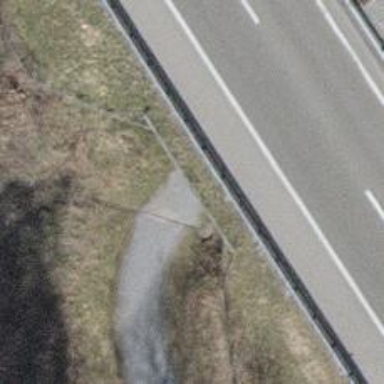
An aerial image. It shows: Path through tunnel.